Aerial crown-view tile of a tropical tree (Barro Colorado Island, Panama), acquired 20241014:
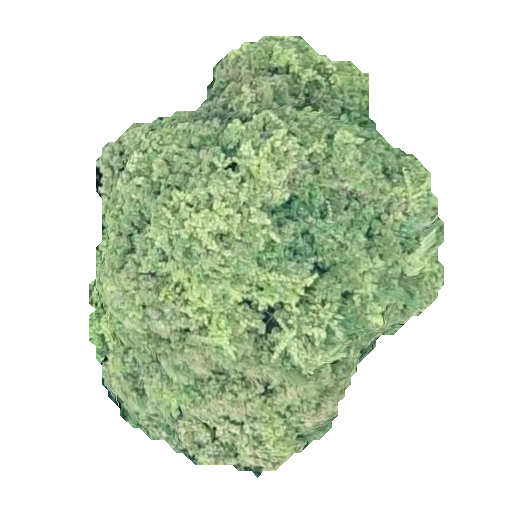
Species: Prioria copaifera
GBIF accepted scientific name: Prioria copaifera
Crown area: 167.747 m²